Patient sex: M
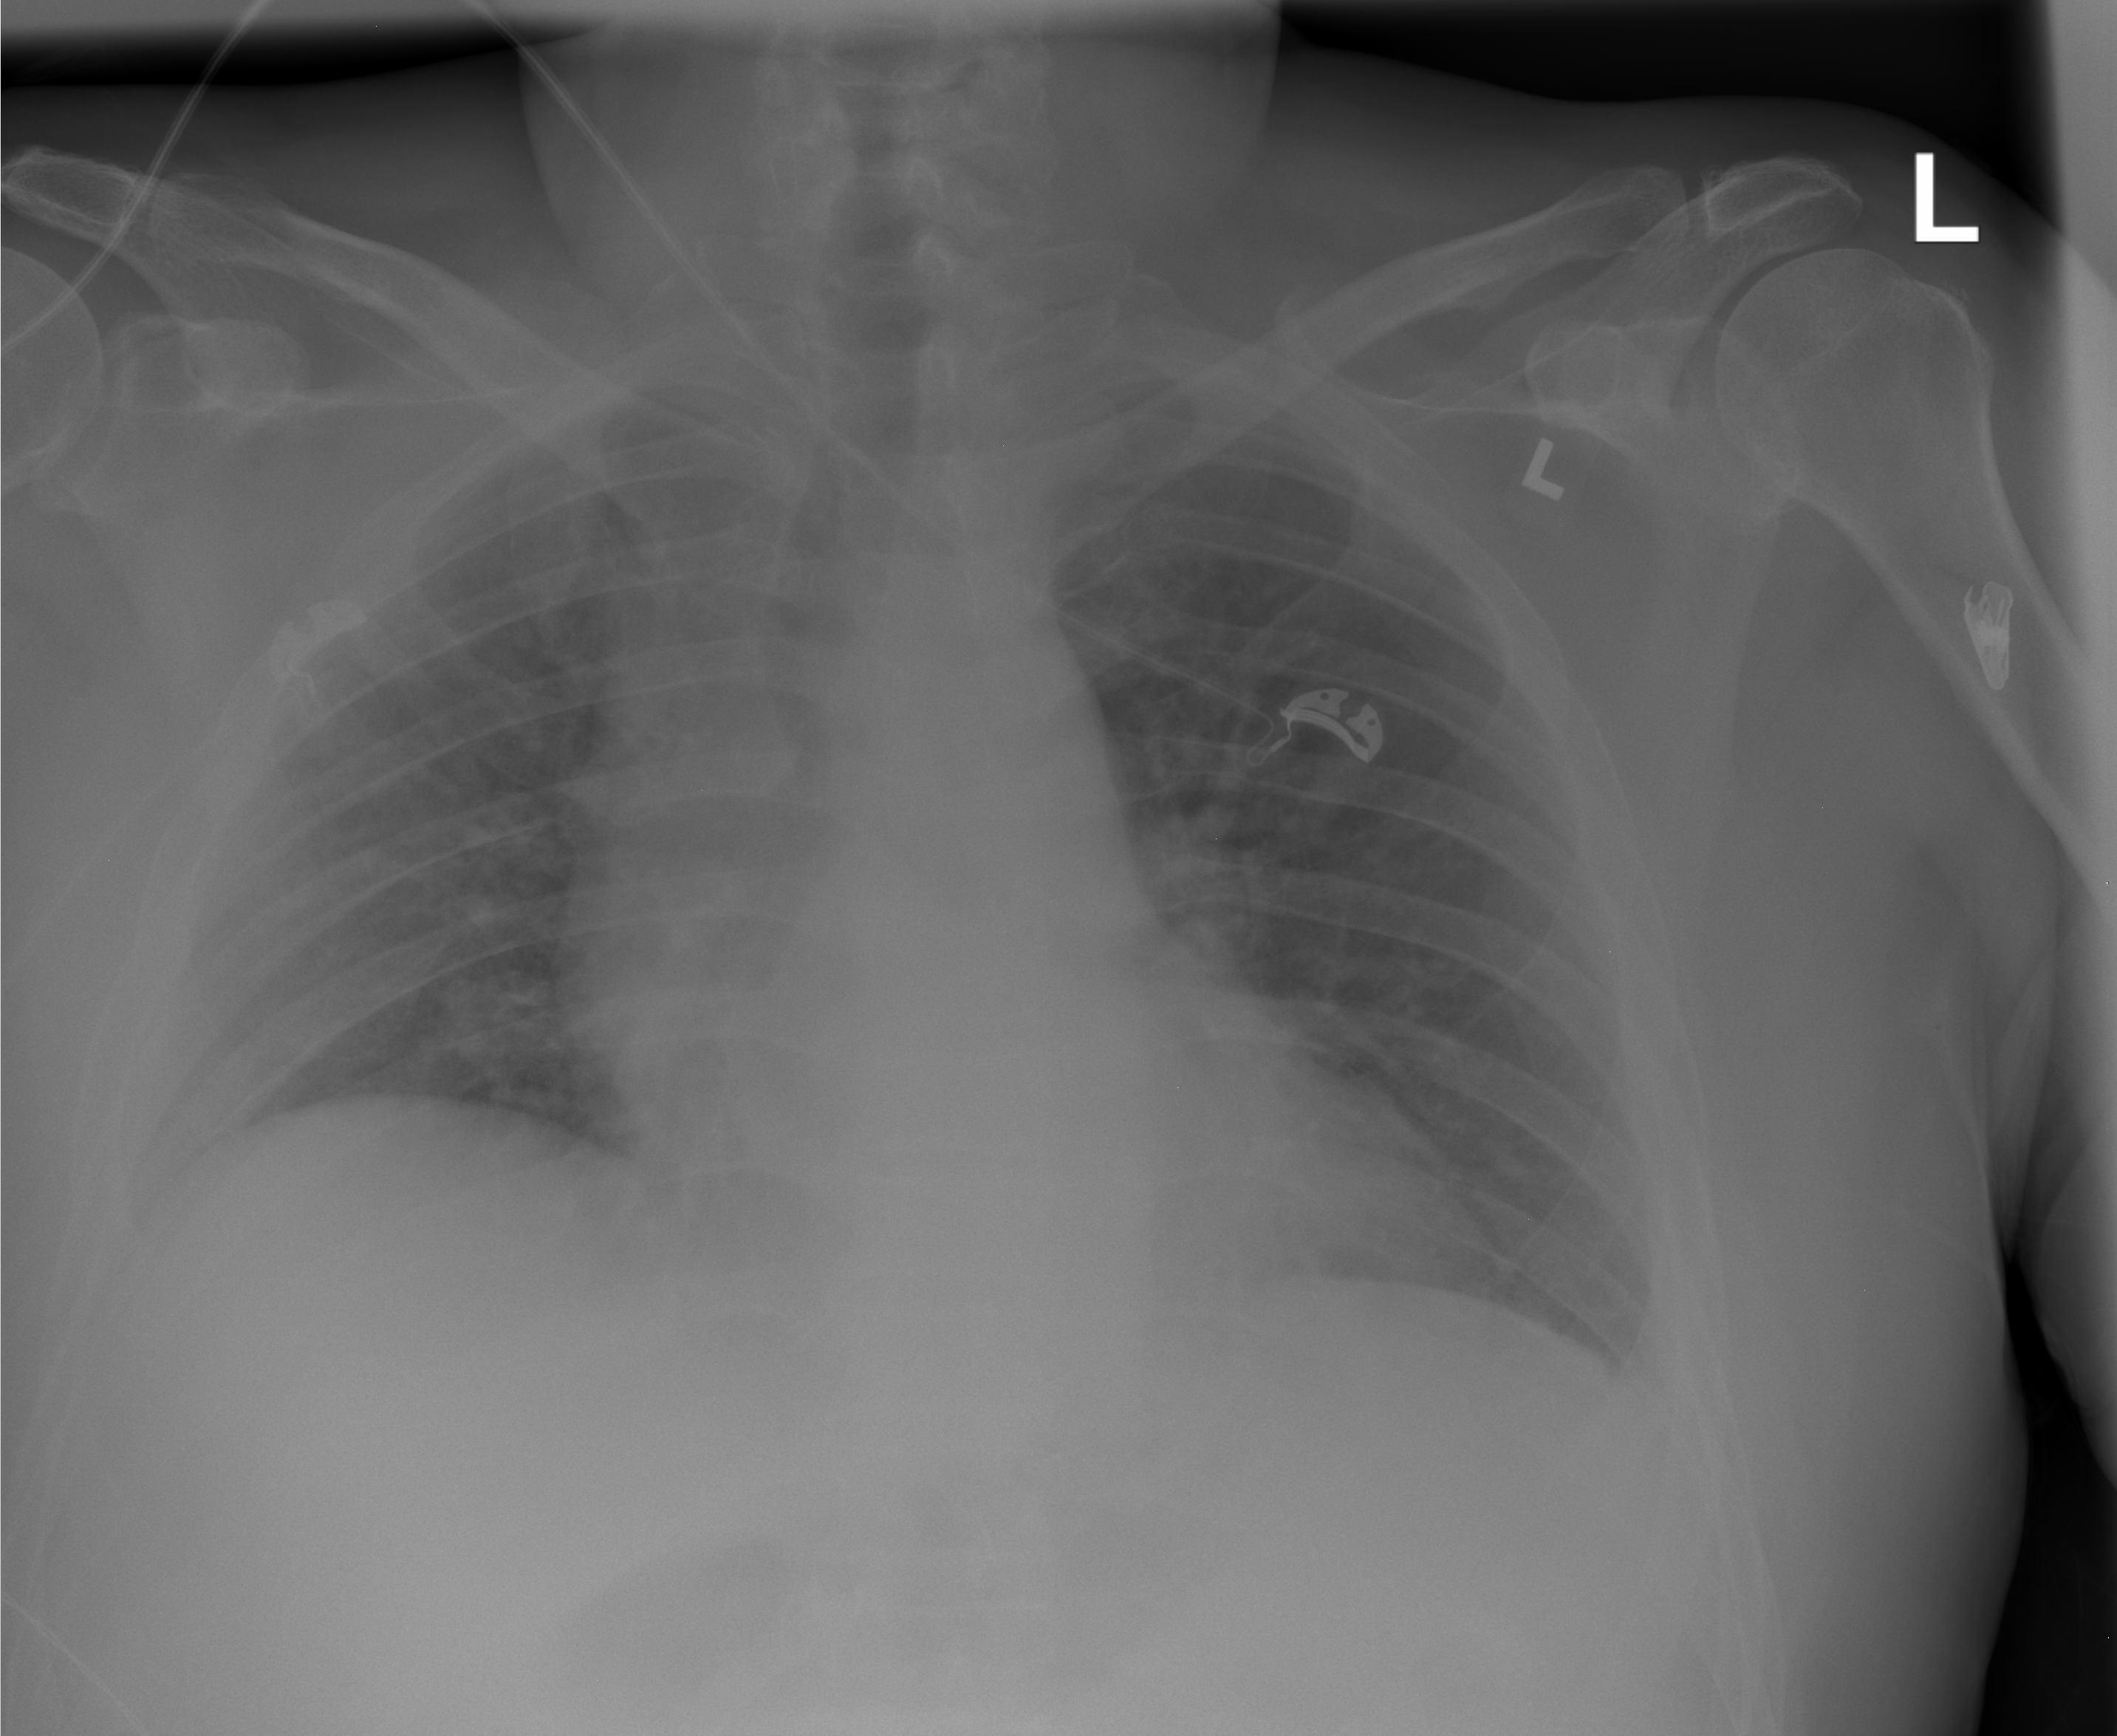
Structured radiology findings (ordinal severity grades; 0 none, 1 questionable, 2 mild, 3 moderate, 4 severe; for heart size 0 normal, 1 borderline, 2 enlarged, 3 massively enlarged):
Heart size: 0
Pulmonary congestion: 2
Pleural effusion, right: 2
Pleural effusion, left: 0
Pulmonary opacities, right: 0
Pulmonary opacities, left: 0
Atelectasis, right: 0
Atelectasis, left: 0